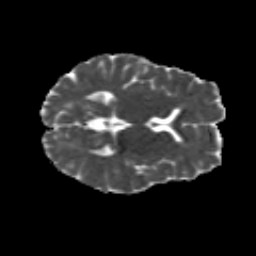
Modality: MD
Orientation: axial
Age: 34
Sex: female
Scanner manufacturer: siemens
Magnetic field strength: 3 T
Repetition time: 8.8 s
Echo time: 0.085 s